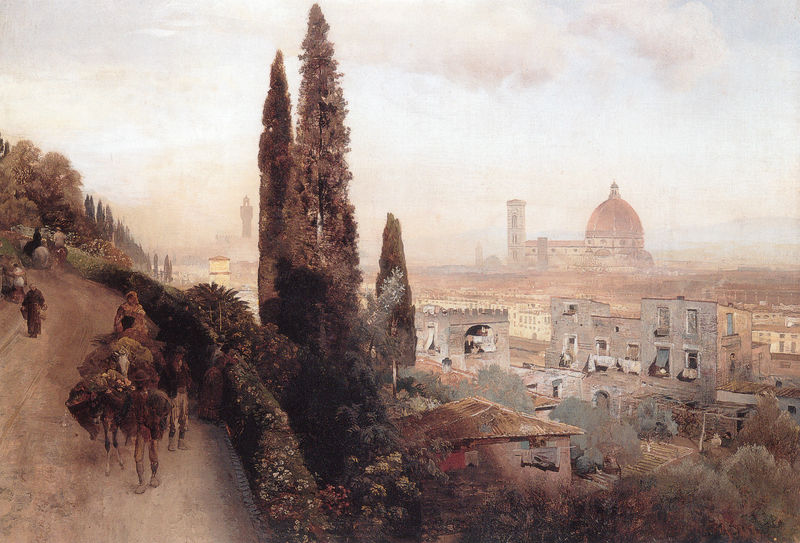
Titel: Ansicht von Florenz mit Blick auf den Dom
Künstler: Oswald Achenbach
Standort: Luzern
Institution: Galerie Fischer
Schlagwörter: baum, berg, blau, gemälde, himmel, mann, schatten, weiß, wolken, bäume, fluss, frauen, grün, landschaft, menschen, ocker, stadt, wäsche, blume, blumen, braun, fenster, frau, grau, hell, hintergrund, licht, männer, strasse, terasse, ölbild, ausblick, blick, dach, gebäude, haus, rot, weg, malerei, architektur, tragen, öl, horizont, häuser, hügel, morgen, pappel, pappeln, sonnenaufgang, busch, büsche, gebüsch, hütte, kirche, pfad, sonne, sträucher, figur, händler, personen, pflanzen, rosa, tal, anhöhe, bauern, esel, karren, kinder, pferd, pferde, reiter, turm, garten, zypressen, bewölkt, reiten, aussicht, balkon, sommer, ansicht, bogen, fassaden, italien, perspektive, vedute, wäscheleine, ernte, gepäck, heiß, körbe, last, transport, berge, gebirge, zug, dächer, allee, dunst, hecke, nebel, steil, idylle, spazieren, arbeiter, wagen, kuppel, achenbach, palme, bauer, tor, zinnen, unscharf, foto, panorama, stadtansicht, bögen, ruine, glockenturm, kloster, orient, türme, palazzo, dom, urlaub, zypresse, maultier, maultiere, kathedrale, rom, kurve, sicht, reise, siena, florenz, ziegeldach, mönch, gärten, pinien, gabäude, pinie, bepackt, lasttier, maulesel, israel, reisende, morgenröte, kirsche, osten, campanile, toskana, flachdach, arno, brunelleschi, brunellesci, duomo, firenze, minarett, lasten, petersdom, zinnenkranz, prospekt, kuppelbau, belvedere, st. peter, gebüsc, reisegruppe, lastesel, bruneleschi, strada, serpentine, ierusalem, italiel, oswald achenbach, spaziergeng, juppel